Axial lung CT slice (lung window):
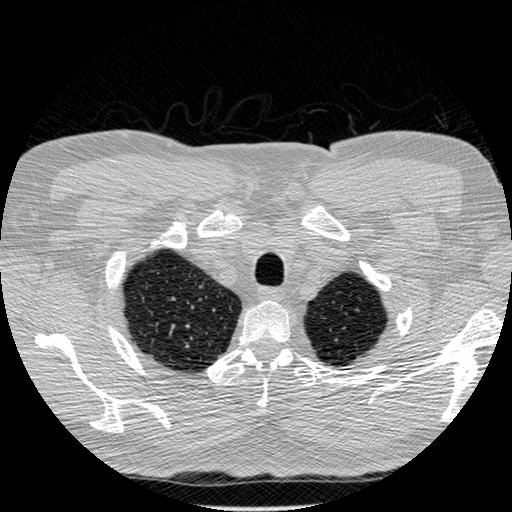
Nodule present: no